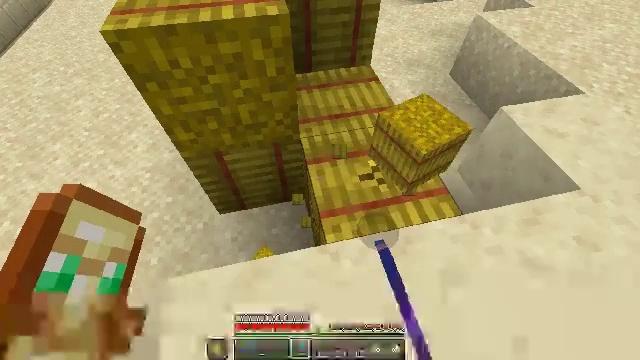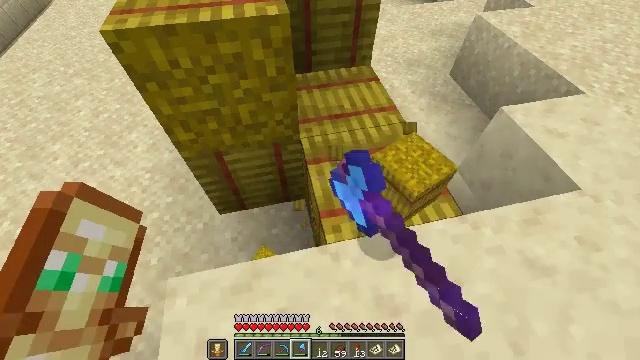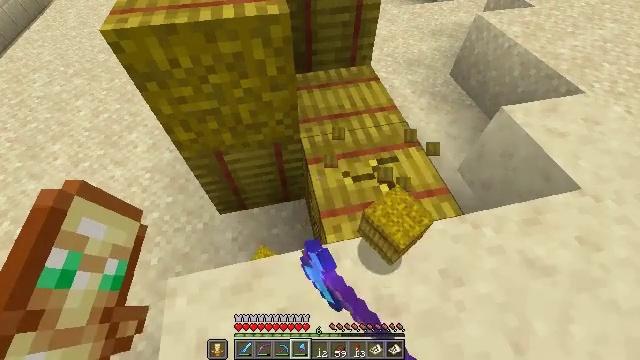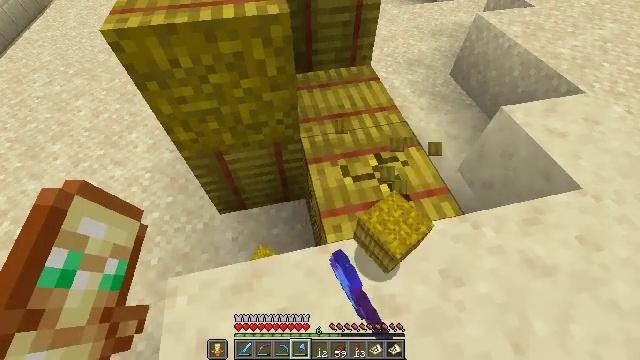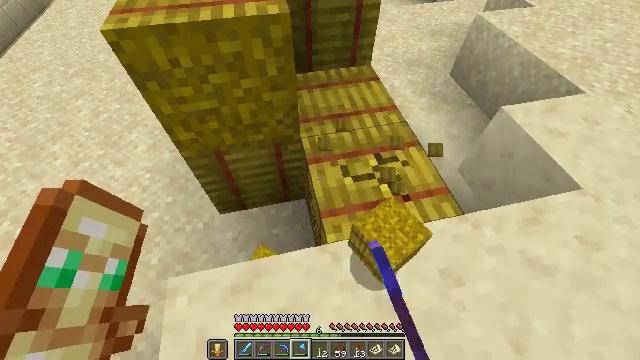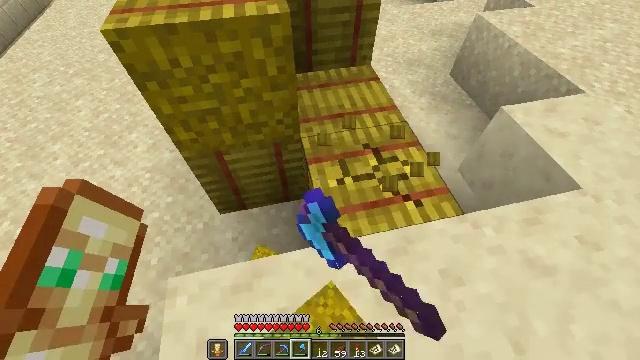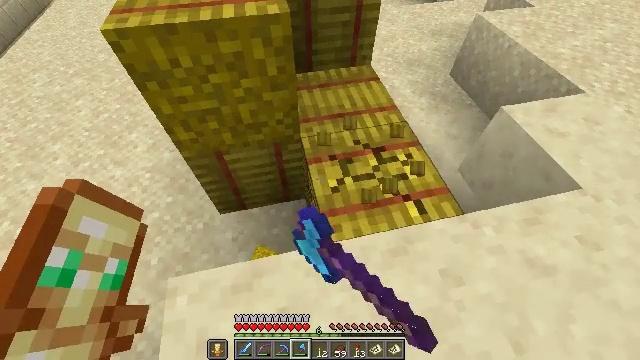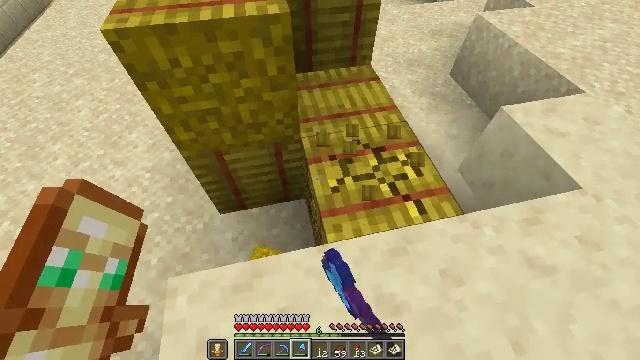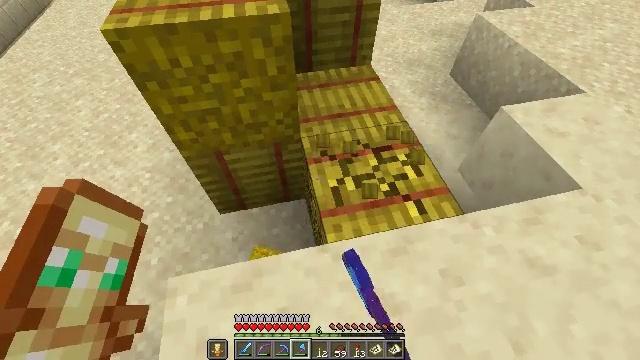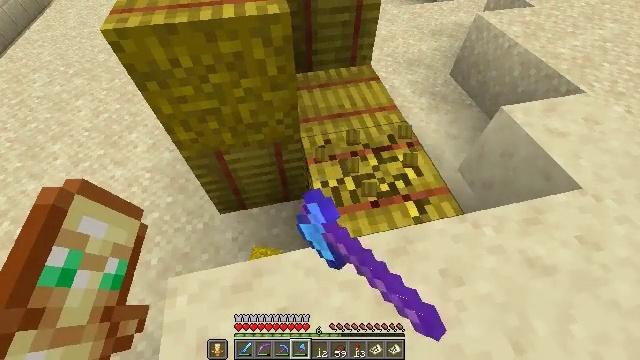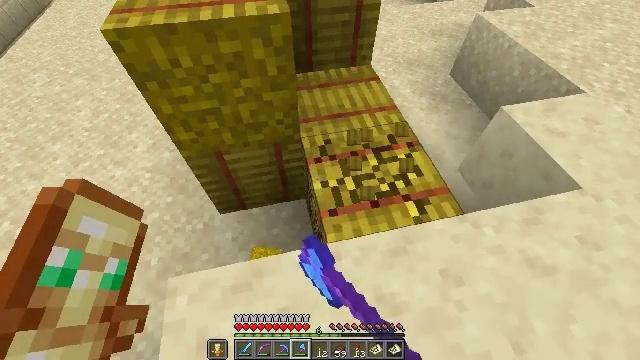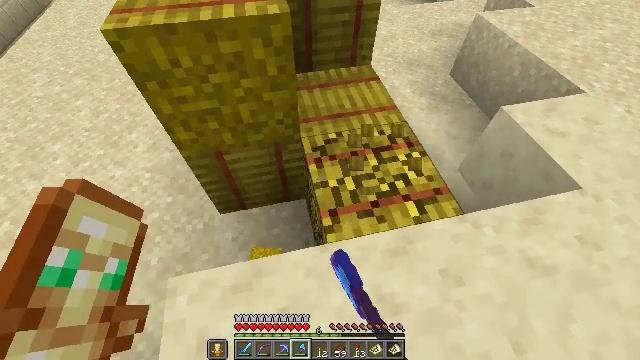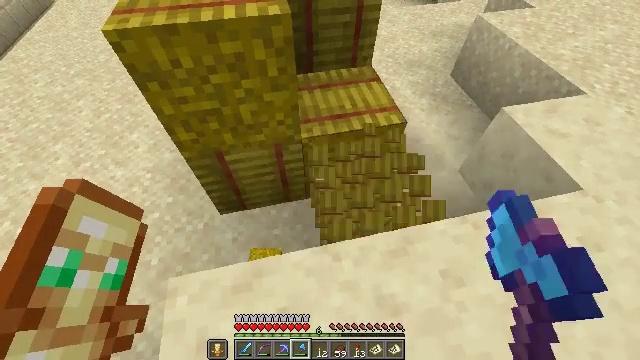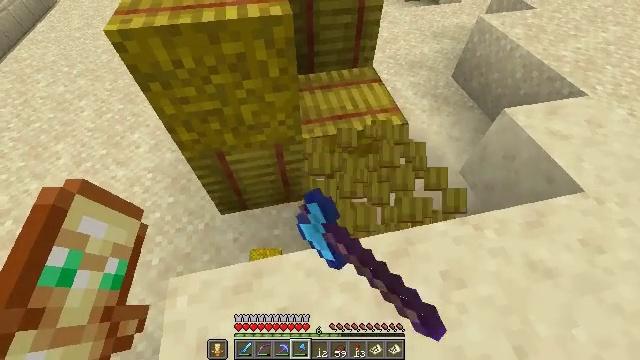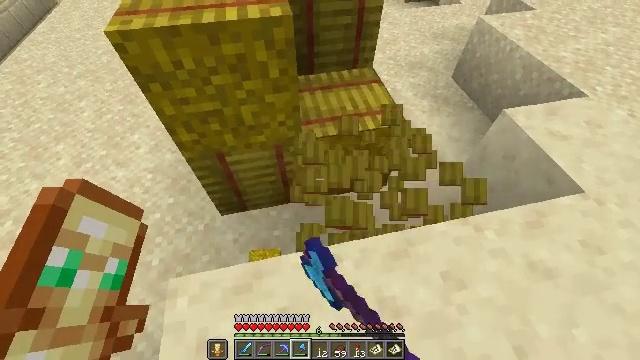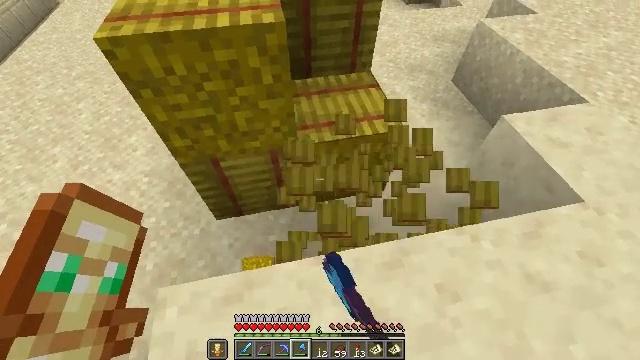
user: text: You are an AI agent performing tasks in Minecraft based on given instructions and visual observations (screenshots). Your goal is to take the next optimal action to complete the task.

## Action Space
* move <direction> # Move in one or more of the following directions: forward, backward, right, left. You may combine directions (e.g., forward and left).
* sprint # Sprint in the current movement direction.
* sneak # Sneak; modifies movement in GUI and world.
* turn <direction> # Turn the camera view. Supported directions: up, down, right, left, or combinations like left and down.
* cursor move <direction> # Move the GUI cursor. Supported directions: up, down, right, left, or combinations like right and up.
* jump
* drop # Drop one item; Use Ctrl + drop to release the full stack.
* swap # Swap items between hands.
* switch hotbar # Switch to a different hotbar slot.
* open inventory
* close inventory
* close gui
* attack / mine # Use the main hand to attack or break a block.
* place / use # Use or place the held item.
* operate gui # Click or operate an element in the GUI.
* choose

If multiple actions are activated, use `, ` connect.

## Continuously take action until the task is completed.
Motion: motion action
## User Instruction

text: Attack the hay block to get hay.
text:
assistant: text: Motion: attack / mine
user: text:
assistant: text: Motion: attack / mine
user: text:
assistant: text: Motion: attack / mine
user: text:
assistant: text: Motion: attack / mine
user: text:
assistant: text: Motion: attack / mine
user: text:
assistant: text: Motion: attack / mine
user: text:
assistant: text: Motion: attack / mine
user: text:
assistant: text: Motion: attack / mine
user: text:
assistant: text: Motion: attack / mine
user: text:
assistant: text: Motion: attack / mine
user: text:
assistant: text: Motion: attack / mine
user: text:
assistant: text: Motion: attack / mine
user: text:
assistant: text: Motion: attack / mine
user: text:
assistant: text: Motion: attack / mine
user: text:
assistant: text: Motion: move forward and move right, attack / mine
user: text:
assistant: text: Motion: move forward and move right, turn left and up, attack / mine
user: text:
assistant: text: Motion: move forward and move right, turn left and up, attack / mine
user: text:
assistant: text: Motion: turn left and up, attack / mine
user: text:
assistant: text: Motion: turn left and up, attack / mine
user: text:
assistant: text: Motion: attack / mine
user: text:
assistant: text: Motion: attack / mine
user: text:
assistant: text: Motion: attack / mine
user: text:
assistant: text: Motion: attack / mine
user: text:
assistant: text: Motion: attack / mine
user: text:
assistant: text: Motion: attack / mine
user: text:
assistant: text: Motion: attack / mine
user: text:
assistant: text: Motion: attack / mine
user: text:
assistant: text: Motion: attack / mine
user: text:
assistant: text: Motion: attack / mine
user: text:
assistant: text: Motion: attack / mine